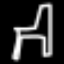
Label: chair